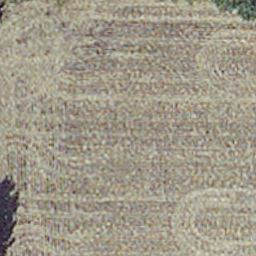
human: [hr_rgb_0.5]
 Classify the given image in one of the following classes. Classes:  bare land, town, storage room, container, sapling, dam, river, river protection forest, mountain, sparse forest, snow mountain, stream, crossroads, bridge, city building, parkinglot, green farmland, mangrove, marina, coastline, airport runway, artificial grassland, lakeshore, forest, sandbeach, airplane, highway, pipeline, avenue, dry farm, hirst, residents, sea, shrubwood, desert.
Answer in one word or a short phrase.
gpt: dry farm